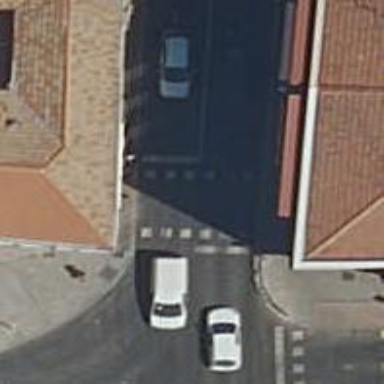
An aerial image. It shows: Crossing with traffic signals.